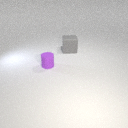
small purple rubber cylinder in front of large gray rubber cube